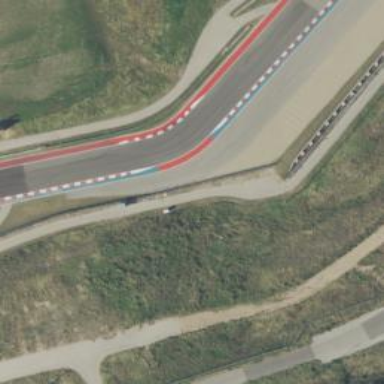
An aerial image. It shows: Motor sport raceway with asphalt surface.